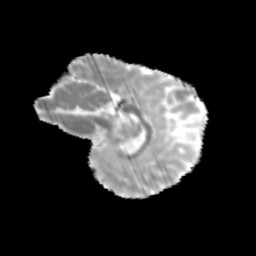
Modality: MD
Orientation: sagittal
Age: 12
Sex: male
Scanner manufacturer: siemens
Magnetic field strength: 3 T
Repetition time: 3.8 s
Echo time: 0.07 s